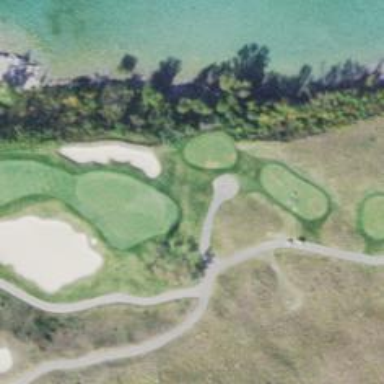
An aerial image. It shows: Golf cartpath that is also road path.